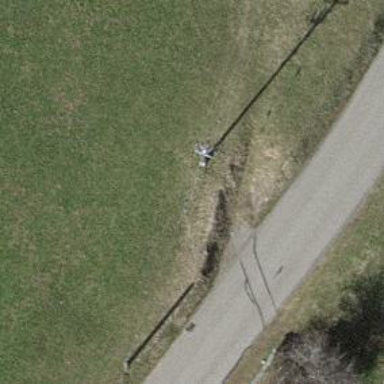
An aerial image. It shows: Minor power line with 3 cables.